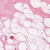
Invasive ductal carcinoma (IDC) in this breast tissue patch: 0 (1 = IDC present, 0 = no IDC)